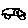
Label: car